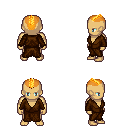
a pixel art fantasy rpg character, male body template, human, tanned skin, brown robe, white pants, light blonde short mohawk hairstyle, four views (front, back, left, right), 2x2 character sprite sheet, small pixel art, hard edges, no anti-aliasing